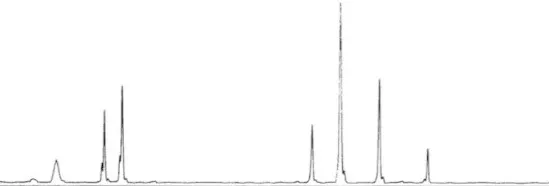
T cell clonality testing by PCR analysis of TCR Gamma gene rearrangements. From cells. Derived from CSF. The arrows indicate the TCRG monoclonal rearrangement.
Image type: chart (chart)